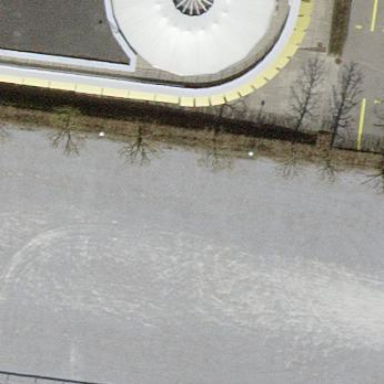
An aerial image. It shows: Parking area with gravel surface.